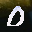
Label: 0